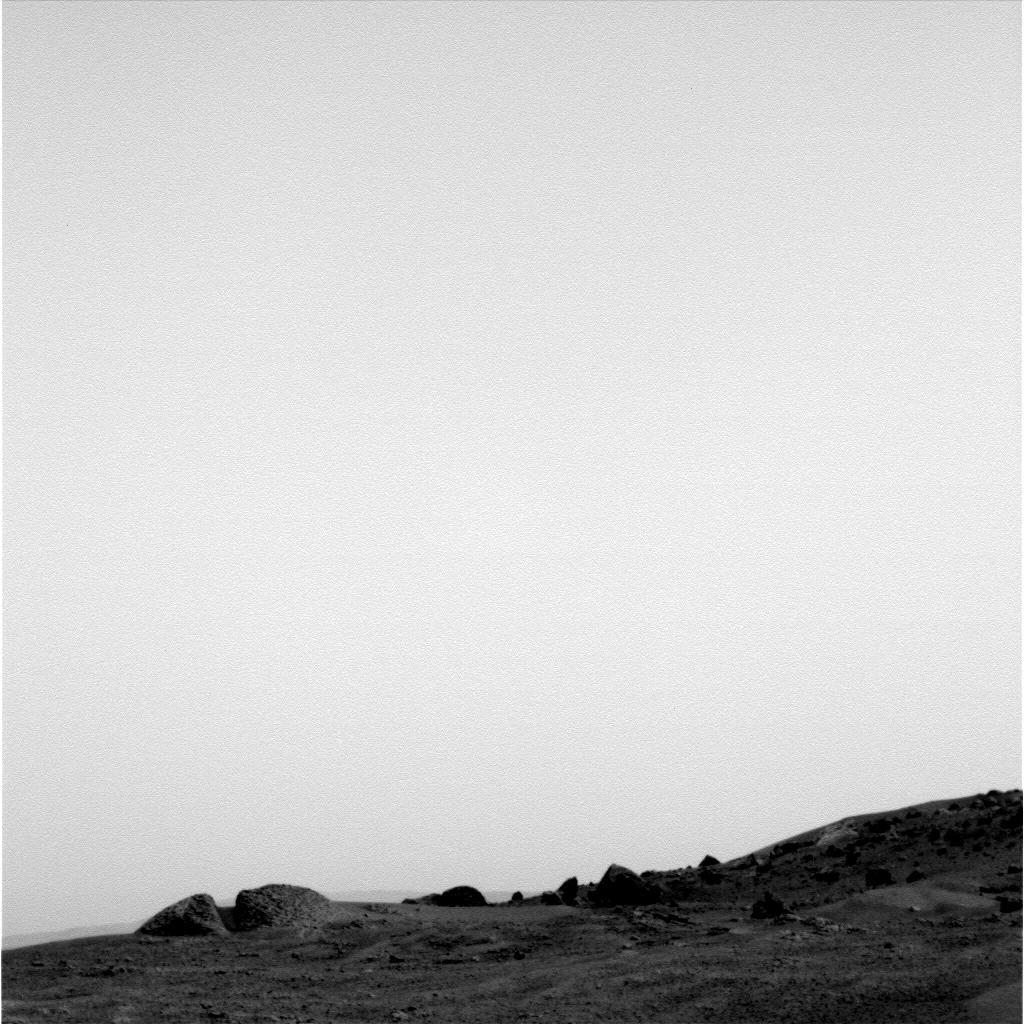
Terrain classes present: Bedrock, Gravel / Sand / Soil, Rock, Shadow, Sky / Distant Mountains